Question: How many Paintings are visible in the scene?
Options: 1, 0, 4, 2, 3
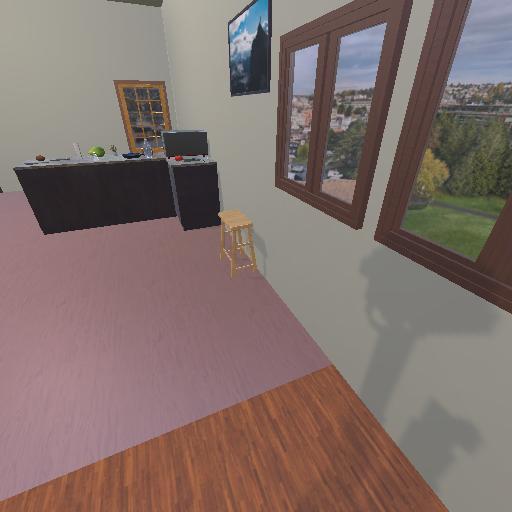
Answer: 1